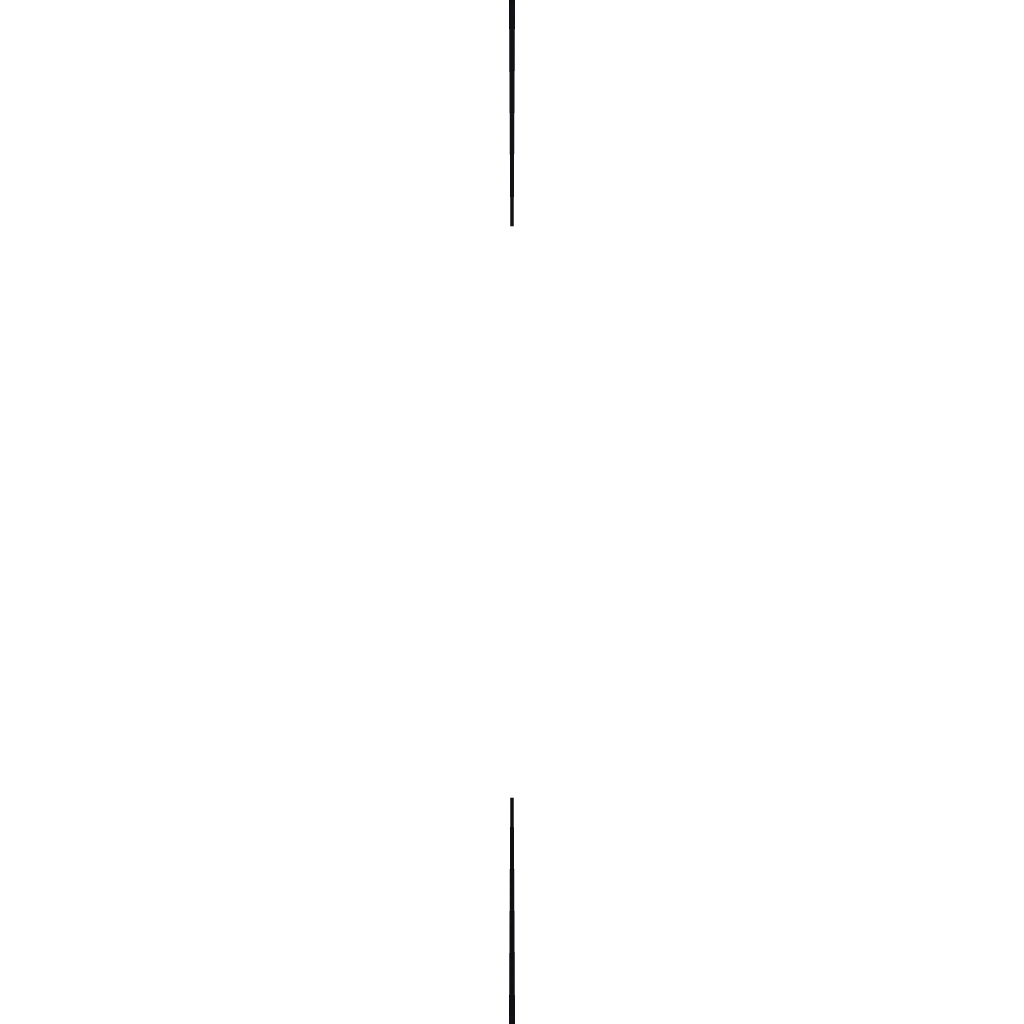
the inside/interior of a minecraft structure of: Miami Heat Logo